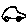
Label: car